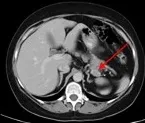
In retrospect, the same small lesion could be seen on a CT abdomen performed a decade prior (D), understandably misinterpreted as a pancreatic tail lobulation.
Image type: radiology (ct)